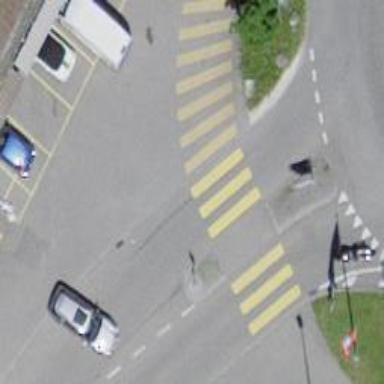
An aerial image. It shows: Marked road crossing with pedestrian island.